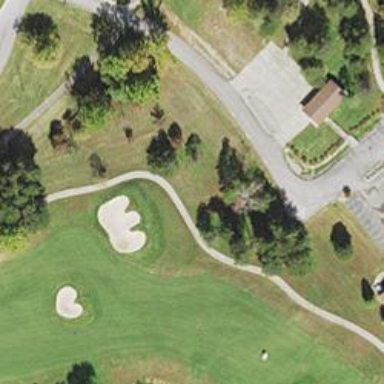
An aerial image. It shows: Pathway for golfing.